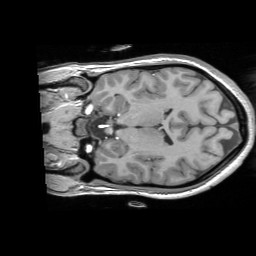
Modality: T1w
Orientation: coronal